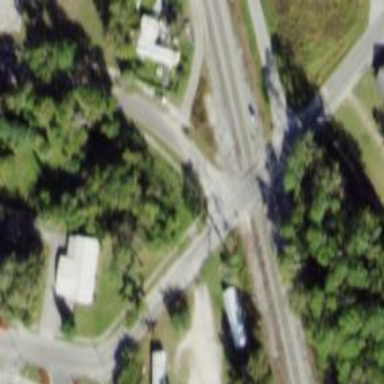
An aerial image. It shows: Level crossing with lights on the railway.